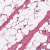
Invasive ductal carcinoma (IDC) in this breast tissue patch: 0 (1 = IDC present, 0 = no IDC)